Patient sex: M
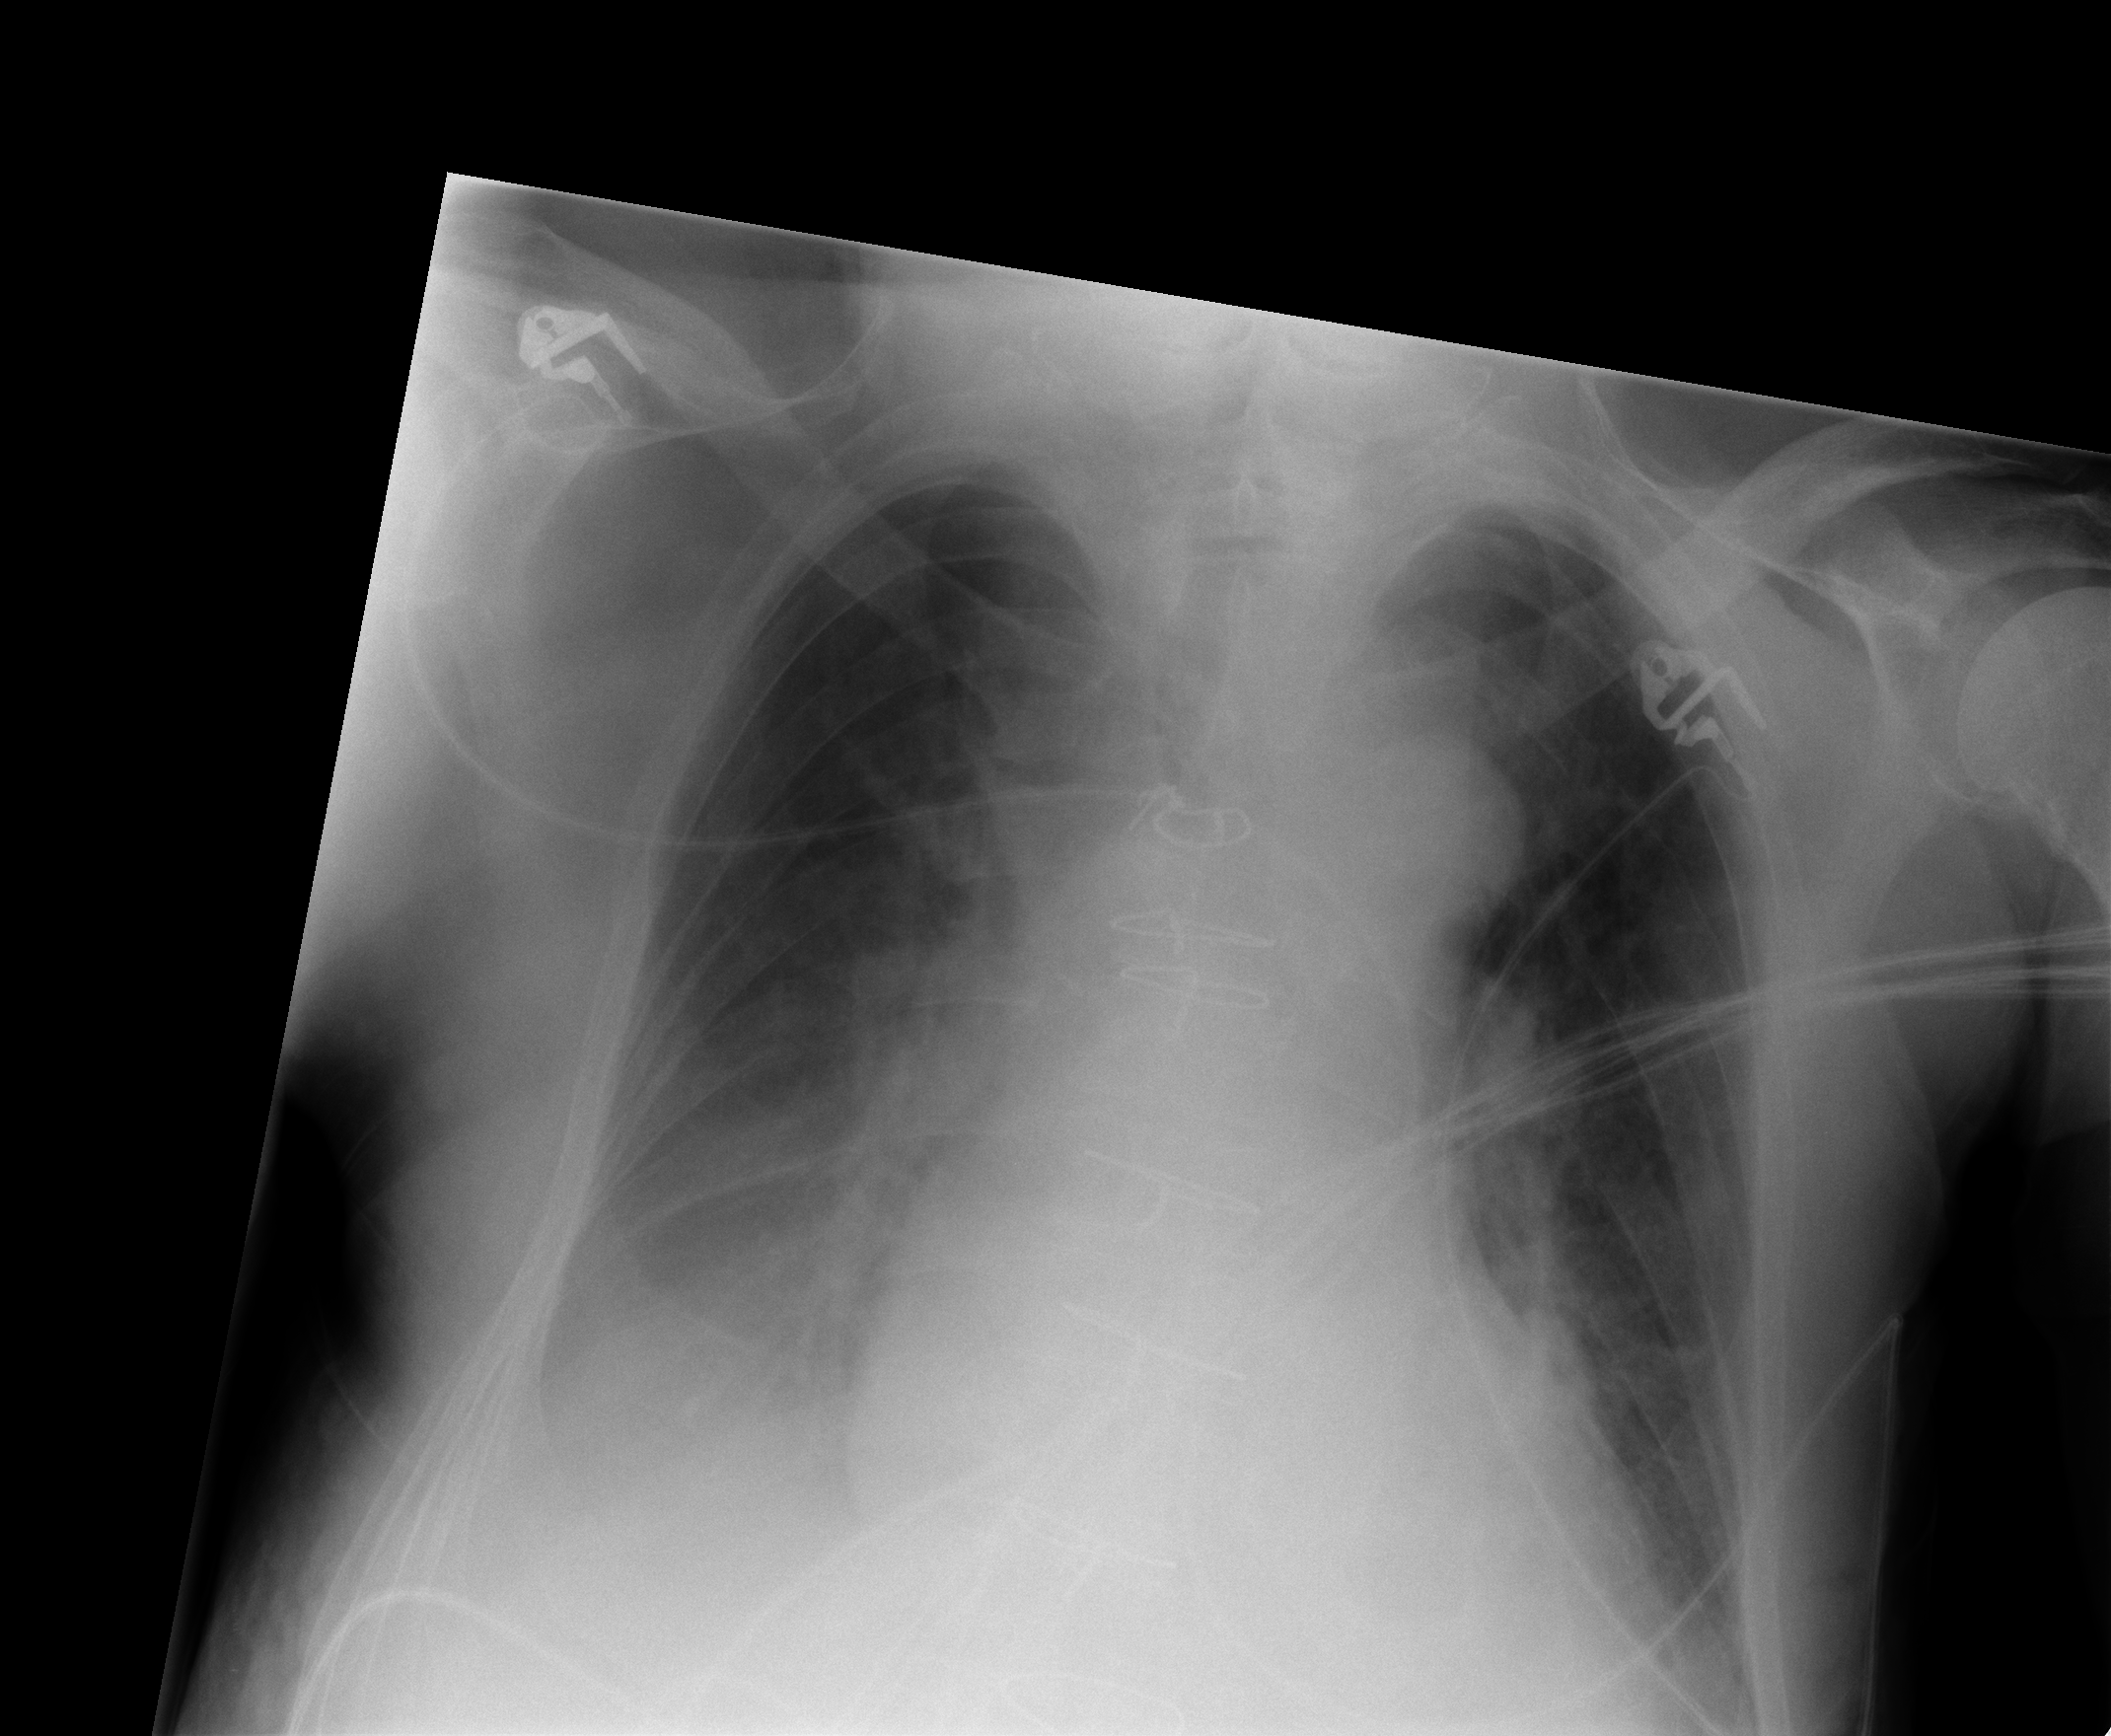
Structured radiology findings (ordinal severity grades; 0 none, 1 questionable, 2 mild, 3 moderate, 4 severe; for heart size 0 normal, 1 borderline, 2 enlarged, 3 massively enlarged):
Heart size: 2
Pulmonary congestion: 2
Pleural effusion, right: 3
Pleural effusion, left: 1
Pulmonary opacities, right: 0
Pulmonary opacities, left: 0
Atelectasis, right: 2
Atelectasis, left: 2